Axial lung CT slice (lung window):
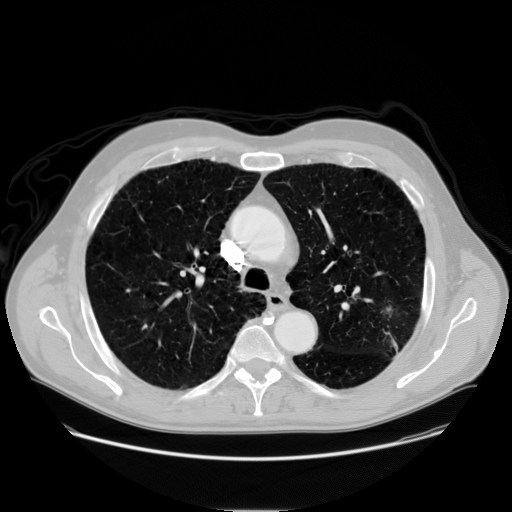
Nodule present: yes
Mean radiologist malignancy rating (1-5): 4.75